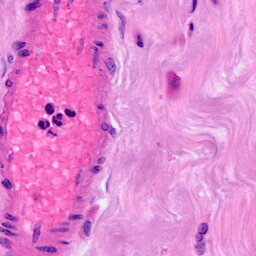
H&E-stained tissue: Breast